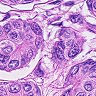
Metastatic tissue present: yes